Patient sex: F
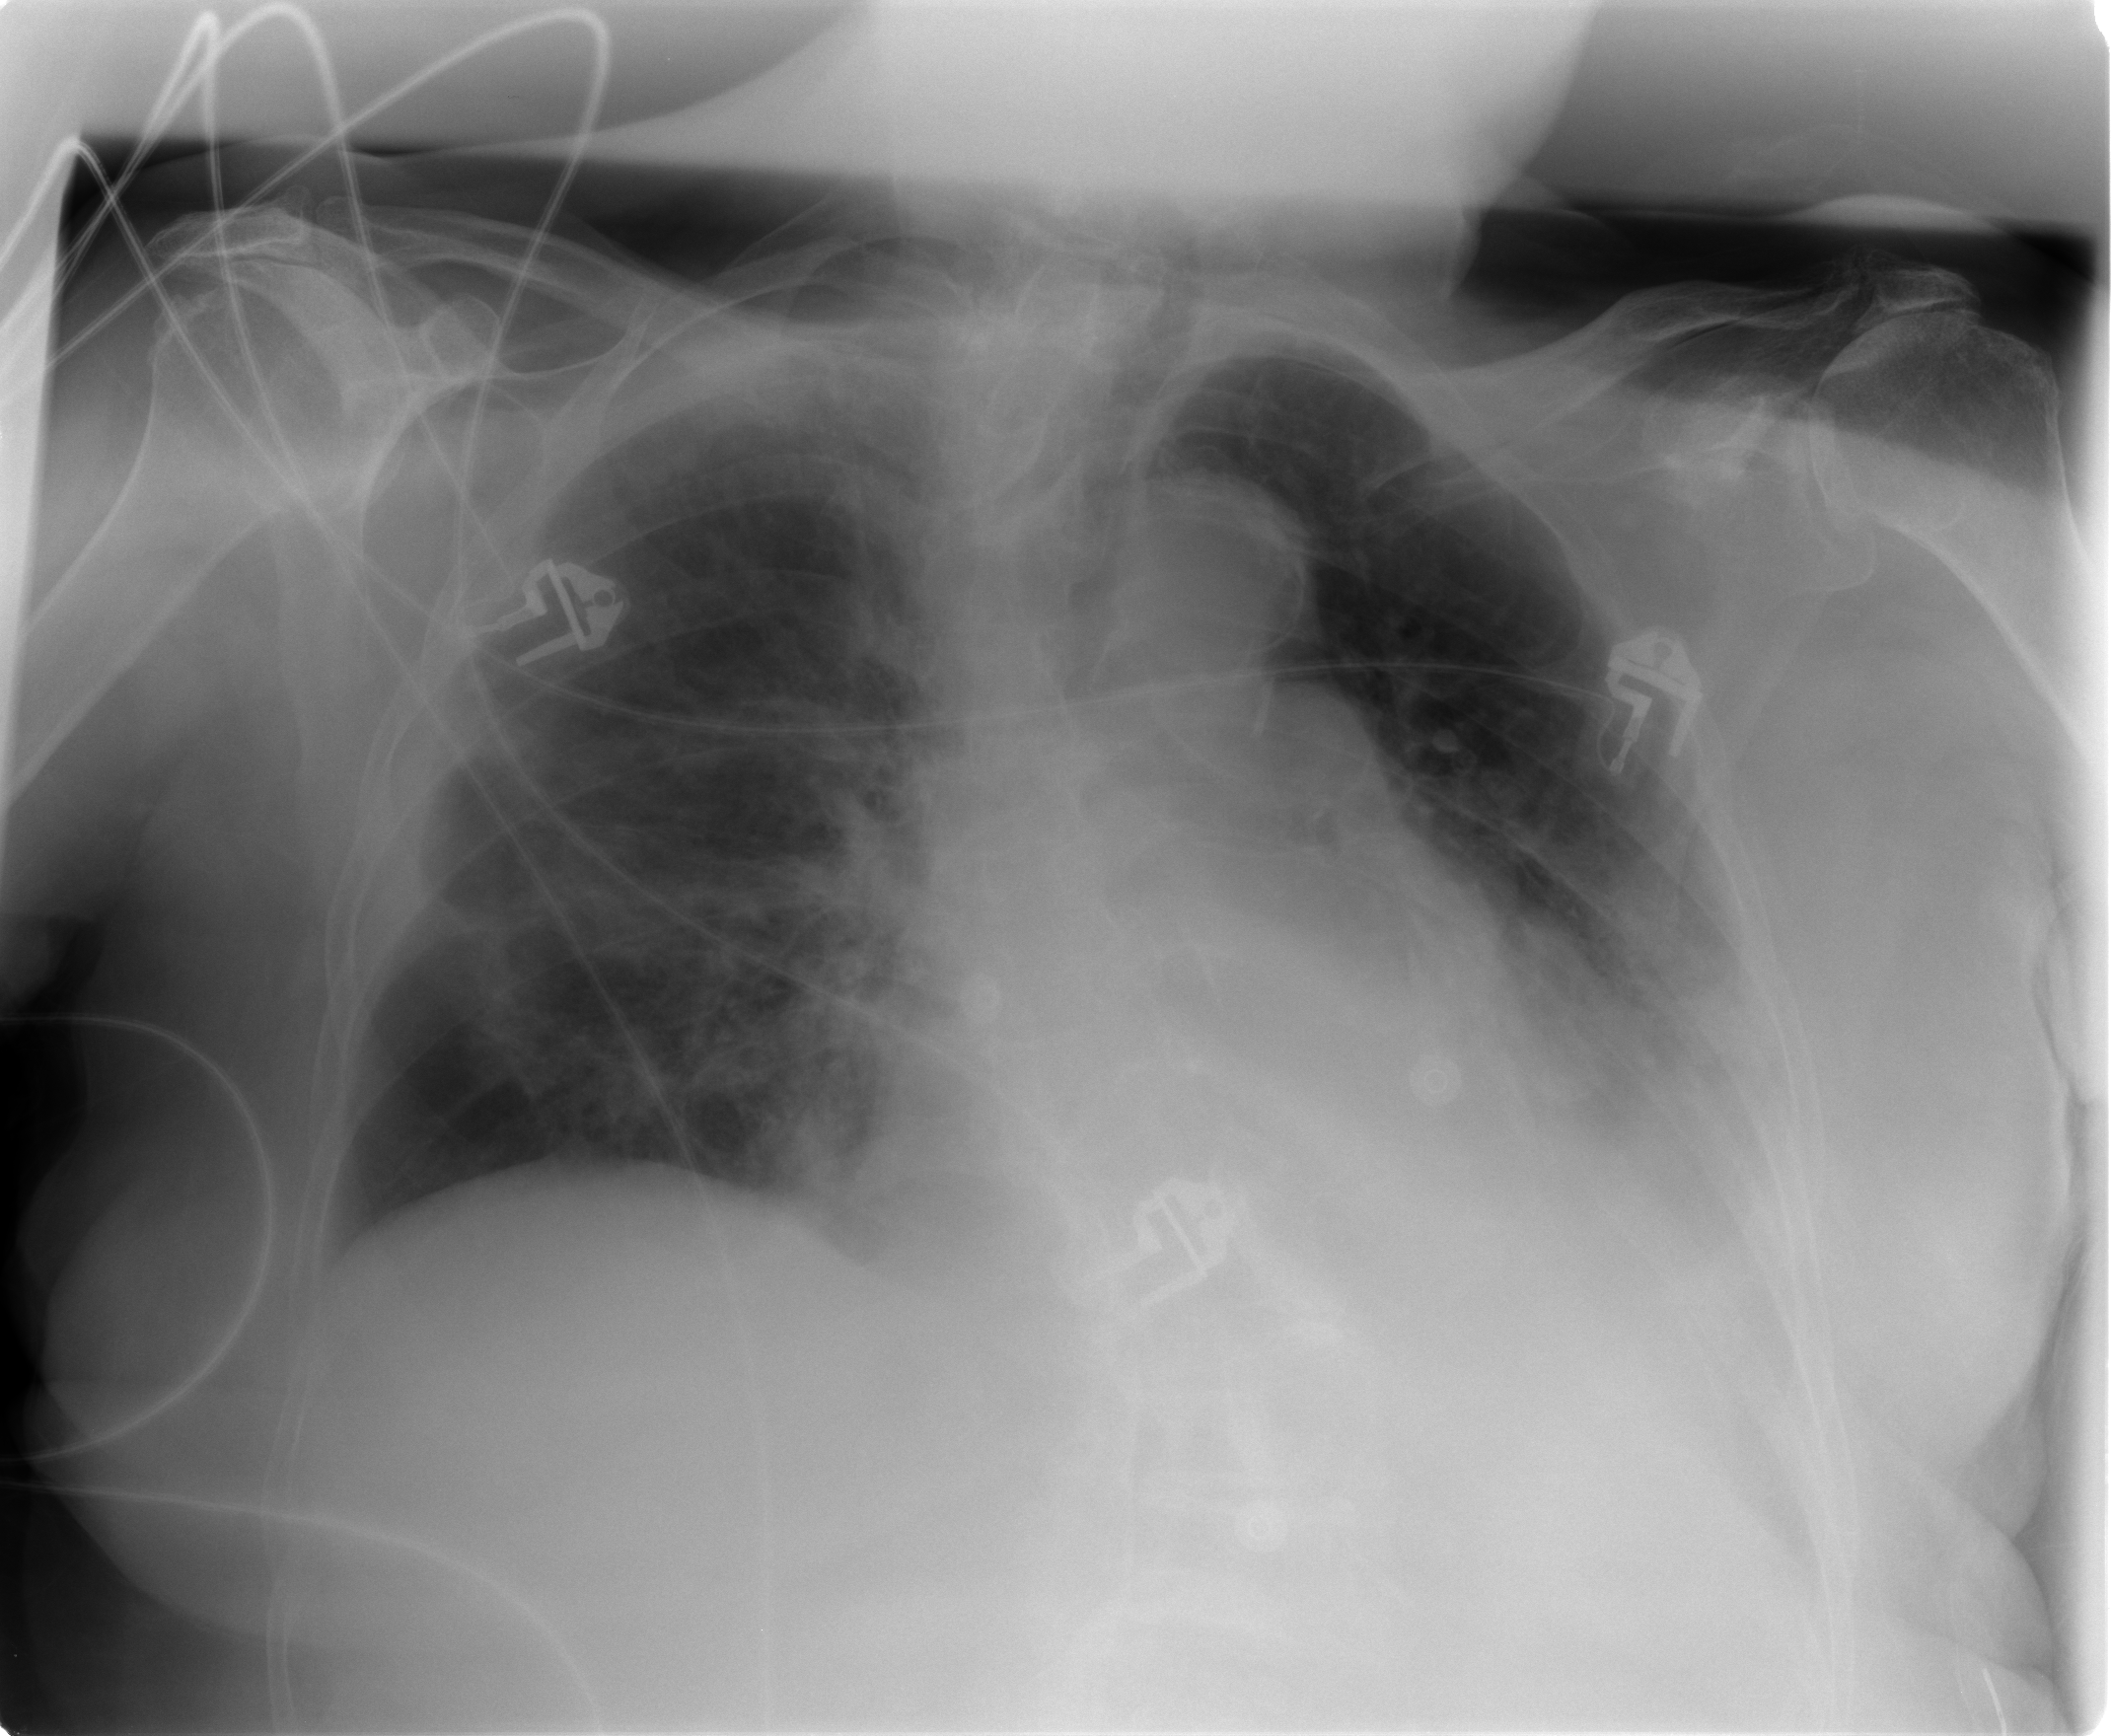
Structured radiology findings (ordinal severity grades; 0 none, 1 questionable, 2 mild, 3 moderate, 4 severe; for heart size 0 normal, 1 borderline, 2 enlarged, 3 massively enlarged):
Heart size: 1
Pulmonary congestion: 2
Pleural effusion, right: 0
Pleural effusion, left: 2
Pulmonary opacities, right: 0
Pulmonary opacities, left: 2
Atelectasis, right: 2
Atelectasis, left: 2